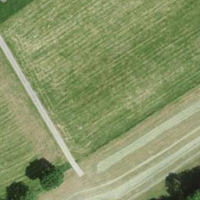
EUNIS habitat code: 52
Species observed at this site:
Tanacetum vulgare